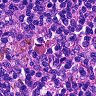
Metastatic tissue present: no